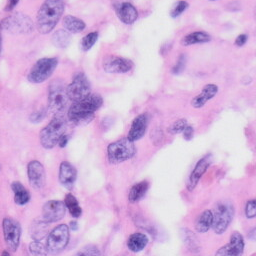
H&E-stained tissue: Skin